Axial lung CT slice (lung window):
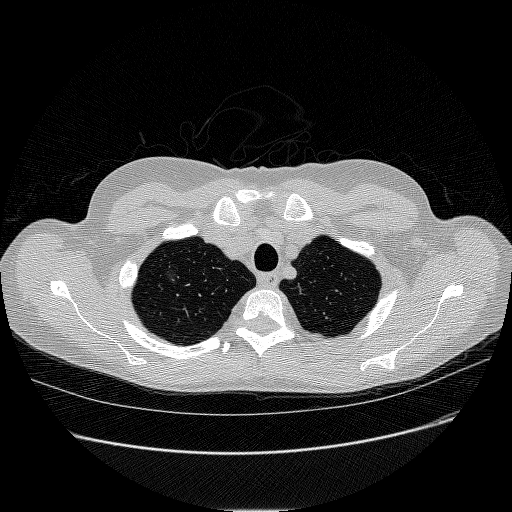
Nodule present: yes
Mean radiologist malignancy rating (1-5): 3